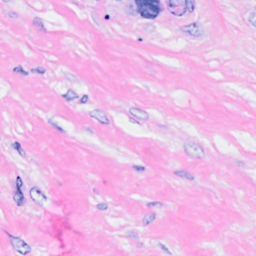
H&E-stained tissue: Breast